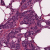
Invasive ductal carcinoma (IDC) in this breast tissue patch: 1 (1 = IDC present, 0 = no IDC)